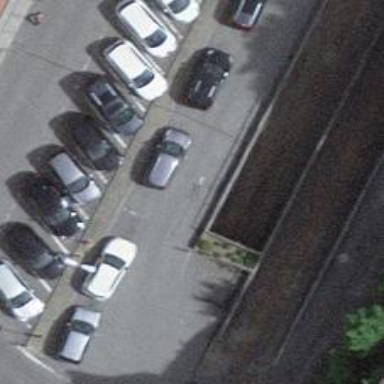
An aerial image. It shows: Parking entrance.